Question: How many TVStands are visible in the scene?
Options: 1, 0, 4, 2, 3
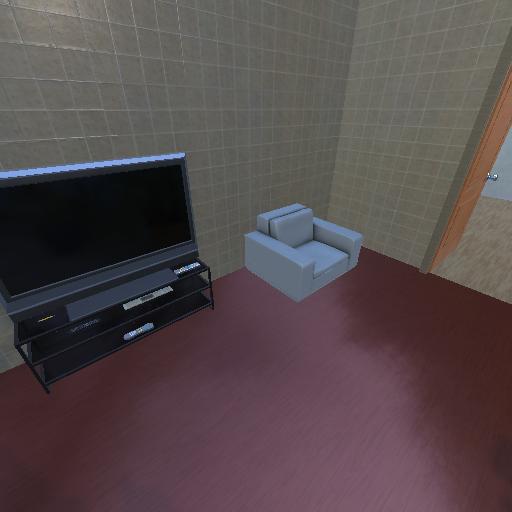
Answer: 1